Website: bh-photo
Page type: customer-info-address
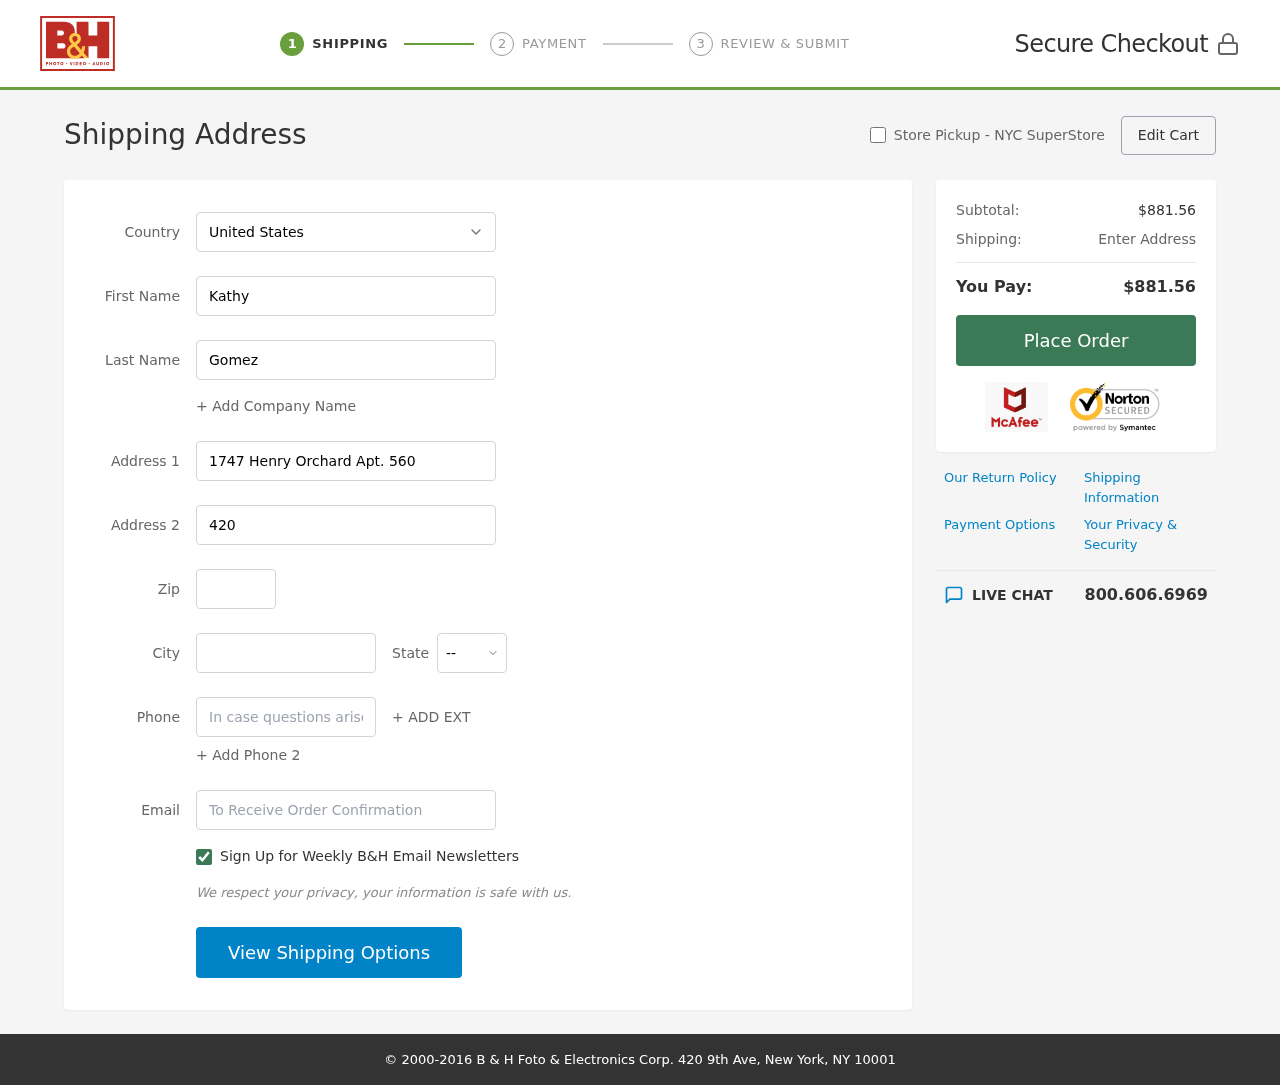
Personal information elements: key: PII_CITY
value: Normaville
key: PII_COUNTRY
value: United States
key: PII_EMAIL
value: kathy.gomez@yahoo.com
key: PII_FIRSTNAME
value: Kathy
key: PII_LASTNAME
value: Gomez
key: PII_PHONE
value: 5385001555
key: PII_POSTCODE
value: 59644
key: PII_STATE_ABBR
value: NY
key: PII_STREET
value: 1747 Henry Orchard Apt. 560
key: PII_STREET2
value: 420 Bush Lock
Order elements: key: ORDER_SUBTOTAL
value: $881.56
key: ORDER_TOTAL
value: $881.56